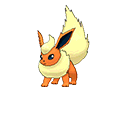
Pok\u00e9mon: flareon